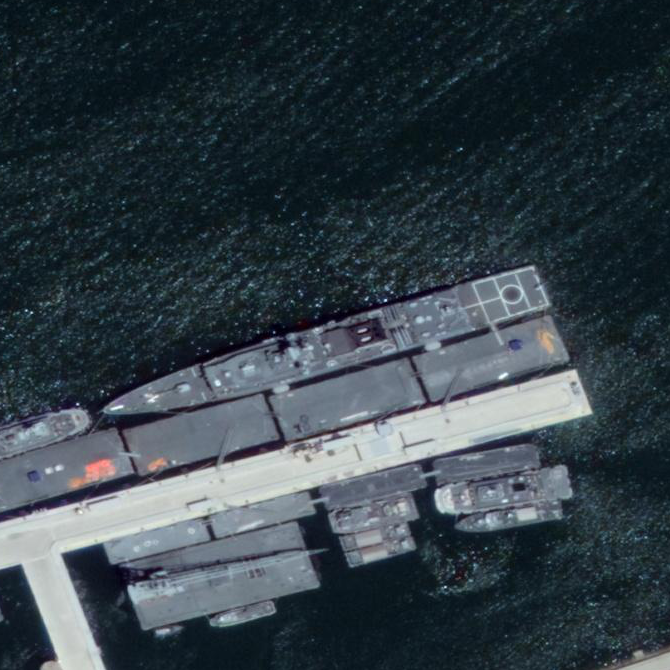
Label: cruiser